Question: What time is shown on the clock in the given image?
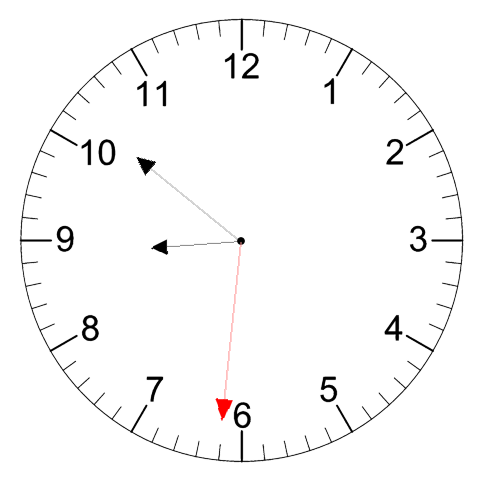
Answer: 08:51:31